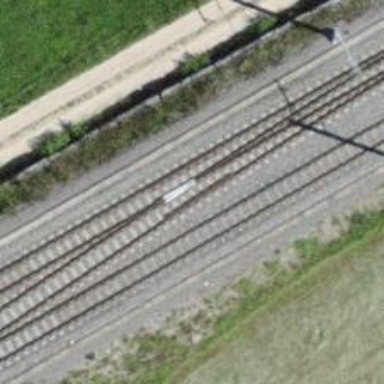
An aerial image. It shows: Narrow gauge railway siding with one track. The railway line is electrified with contact line.